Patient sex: M
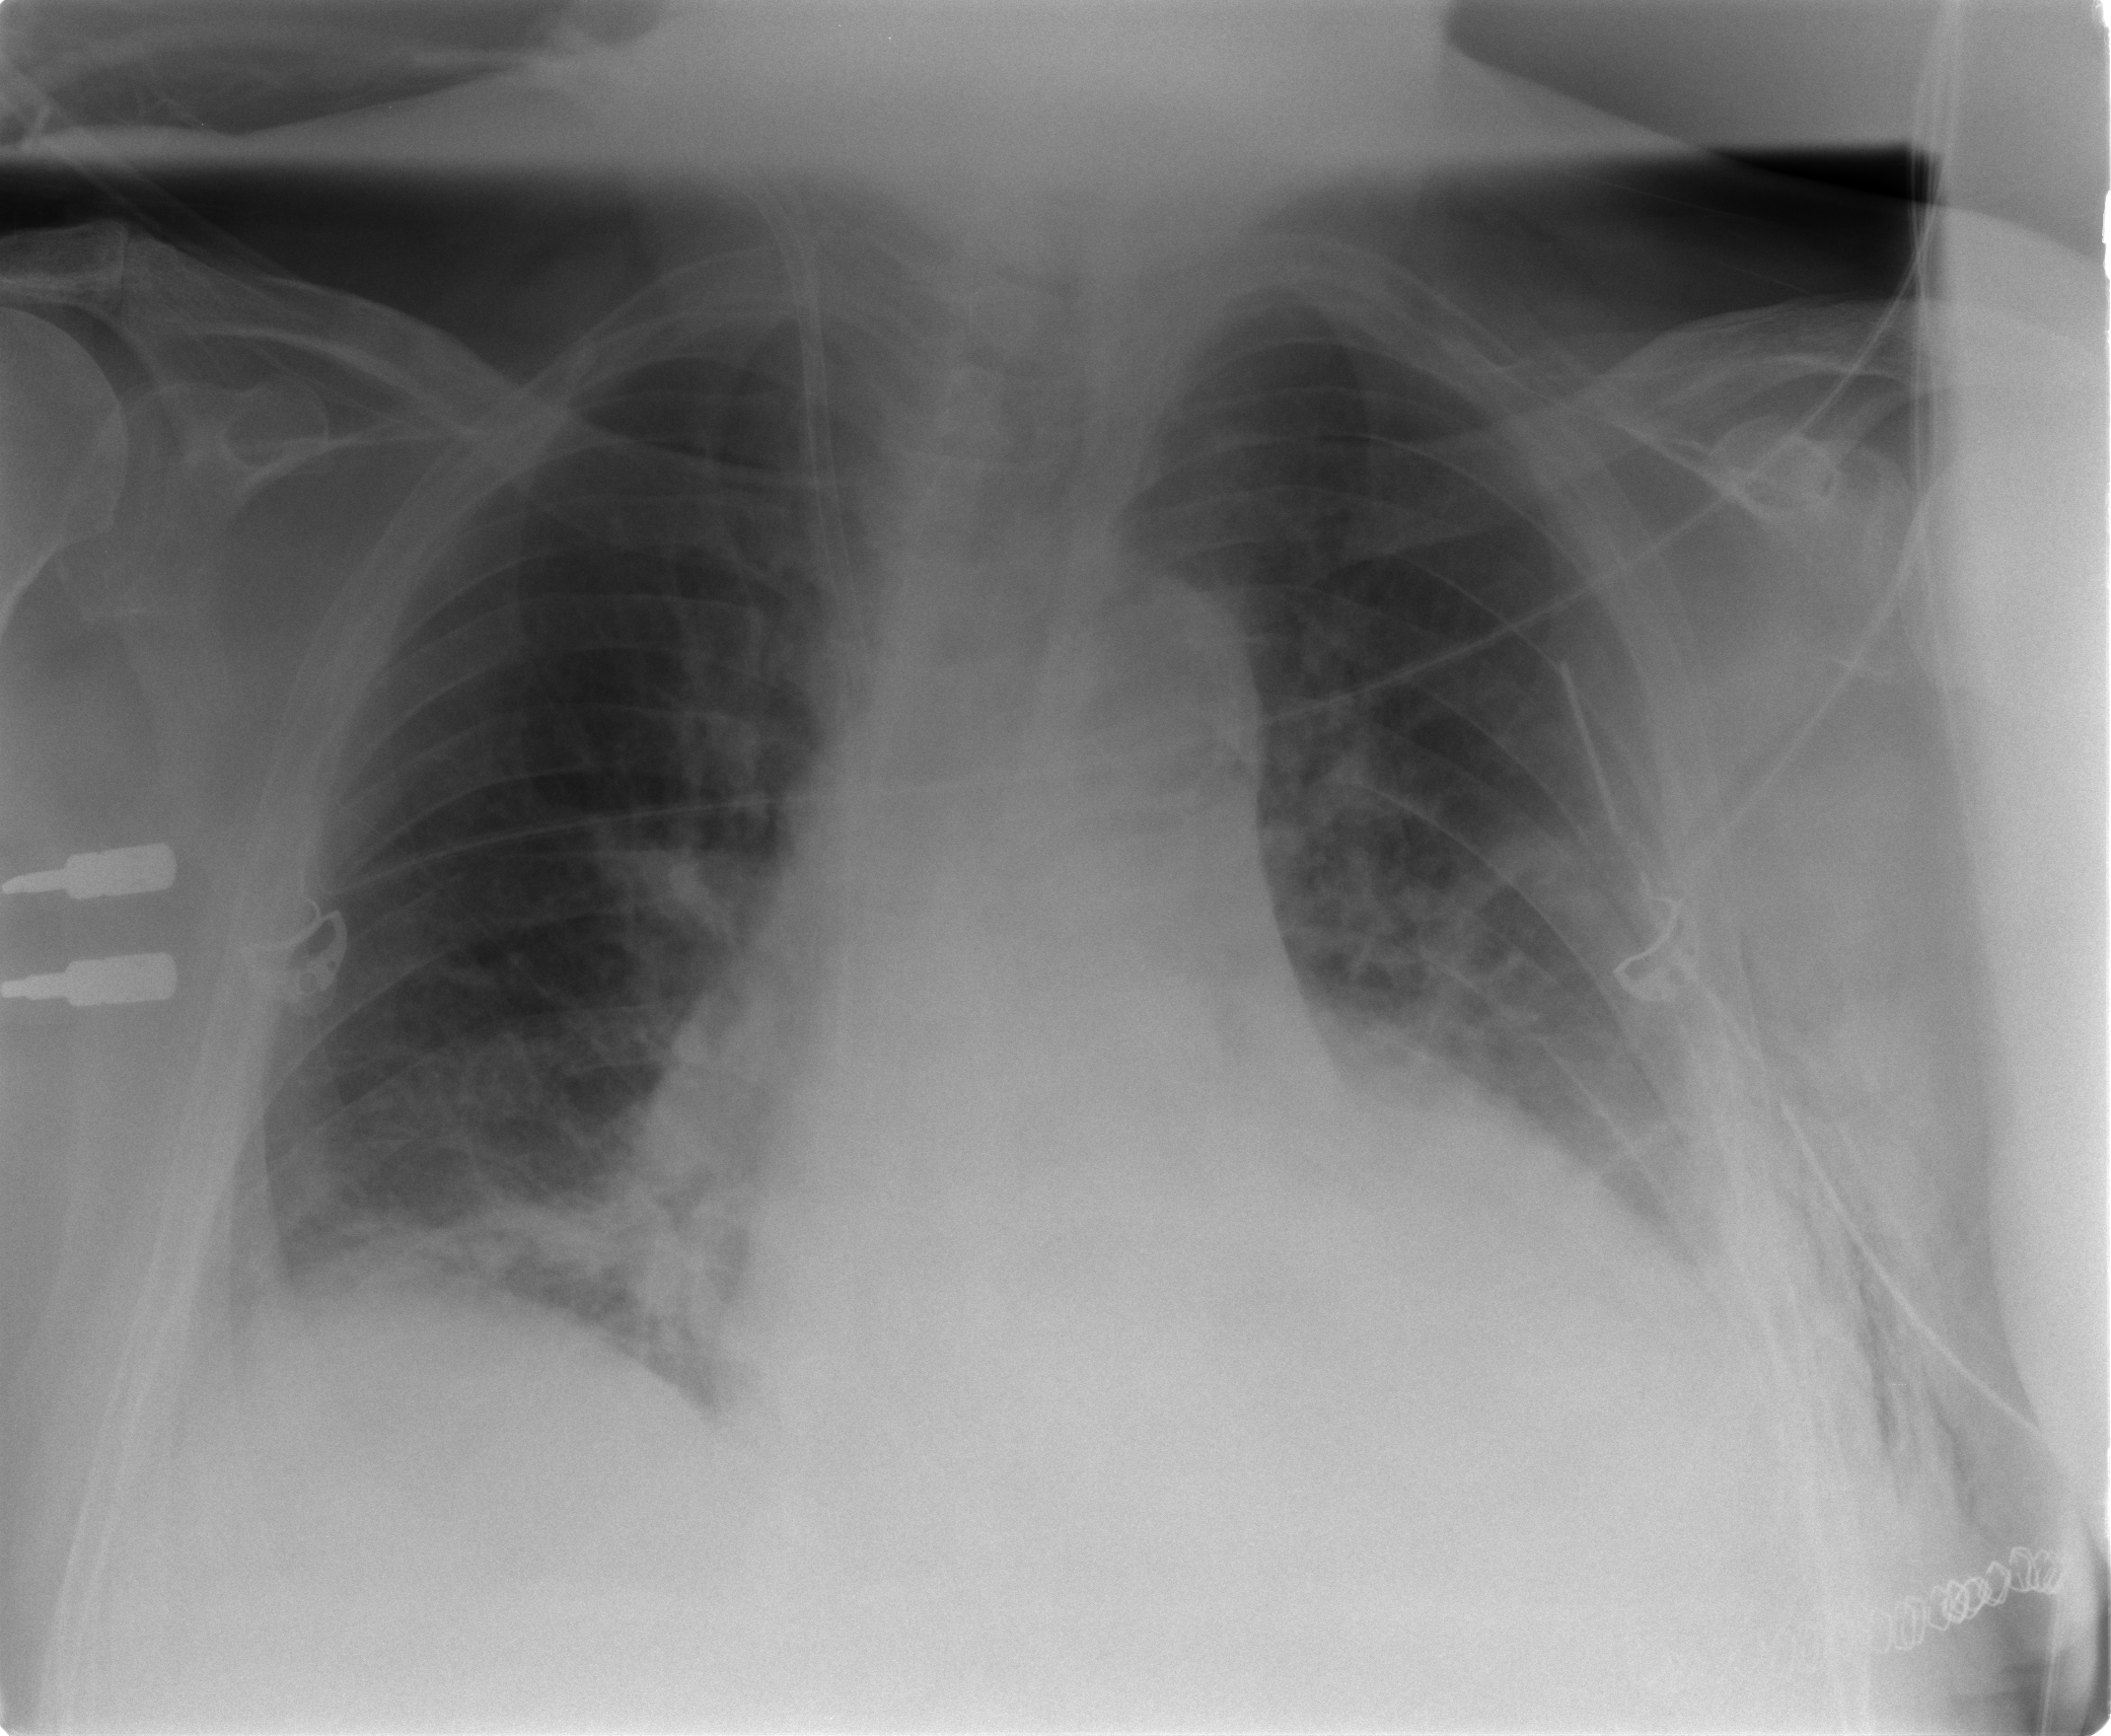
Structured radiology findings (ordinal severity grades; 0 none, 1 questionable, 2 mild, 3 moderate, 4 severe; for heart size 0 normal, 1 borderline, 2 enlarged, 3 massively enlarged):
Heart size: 2
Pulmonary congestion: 2
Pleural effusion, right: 2
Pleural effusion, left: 2
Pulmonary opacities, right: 2
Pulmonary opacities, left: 2
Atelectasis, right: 3
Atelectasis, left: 2